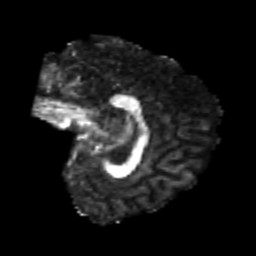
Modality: FA
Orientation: sagittal
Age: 23
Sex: female
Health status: healthy
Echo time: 0.074 s